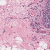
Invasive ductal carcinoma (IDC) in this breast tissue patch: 0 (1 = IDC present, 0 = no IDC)